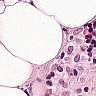
Metastatic tissue present: no